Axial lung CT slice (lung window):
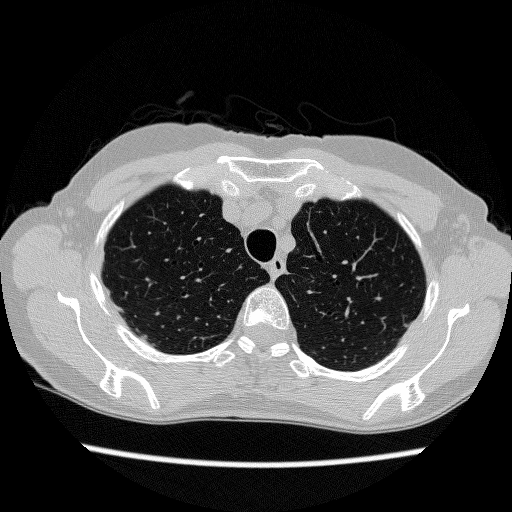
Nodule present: no